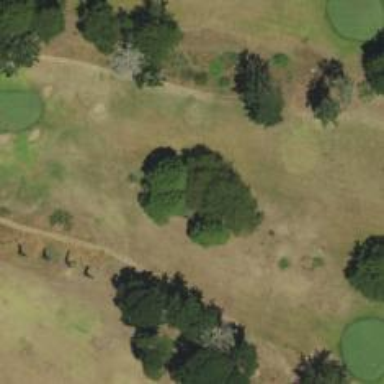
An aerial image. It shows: View of golf hole.